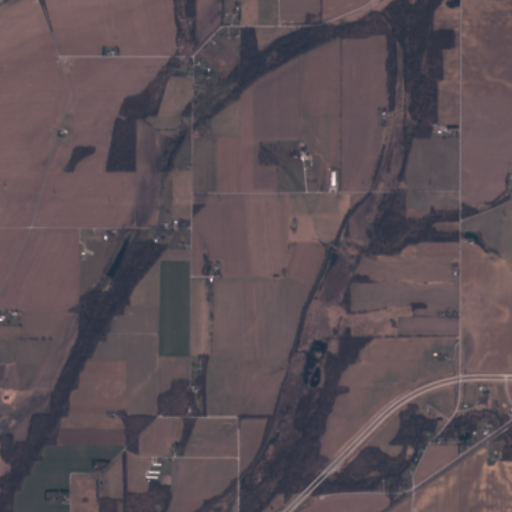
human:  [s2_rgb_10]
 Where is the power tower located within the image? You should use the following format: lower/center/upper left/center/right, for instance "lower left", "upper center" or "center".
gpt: There is no power tower in the image.